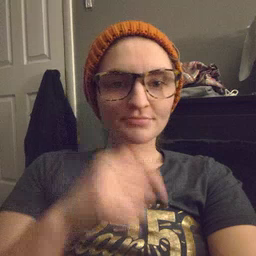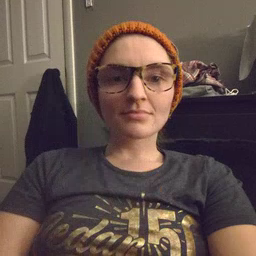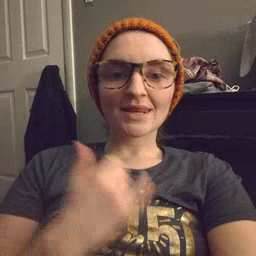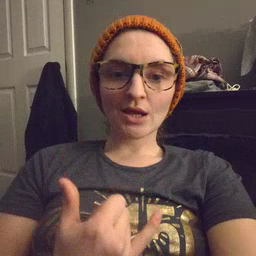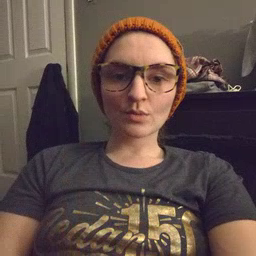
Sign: now